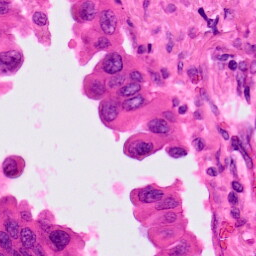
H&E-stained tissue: Lung